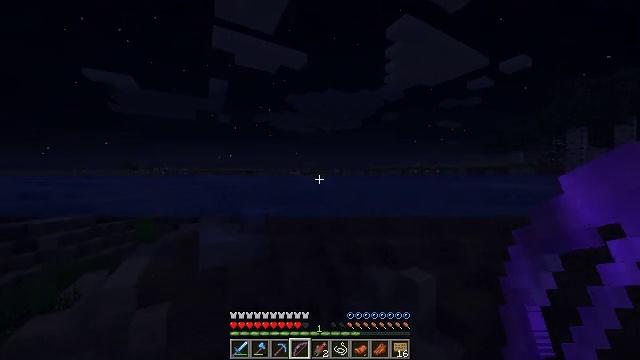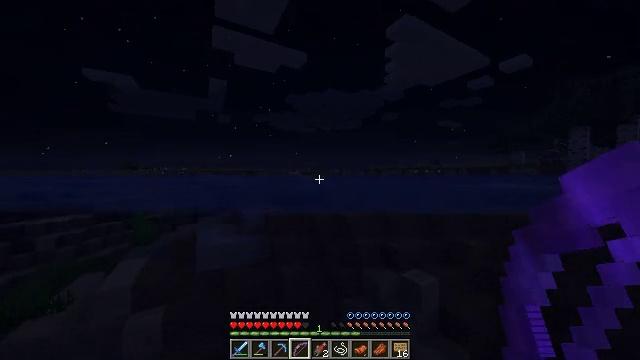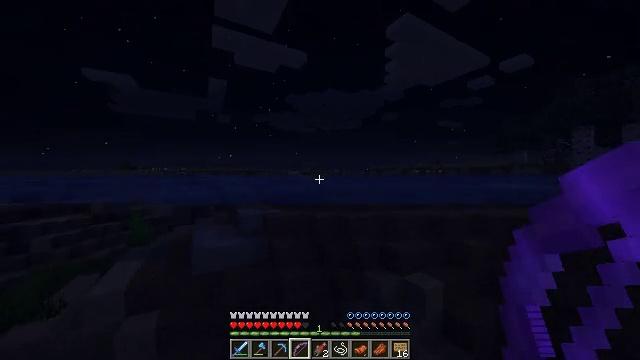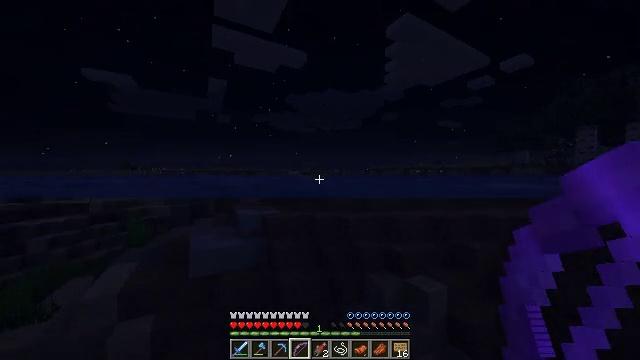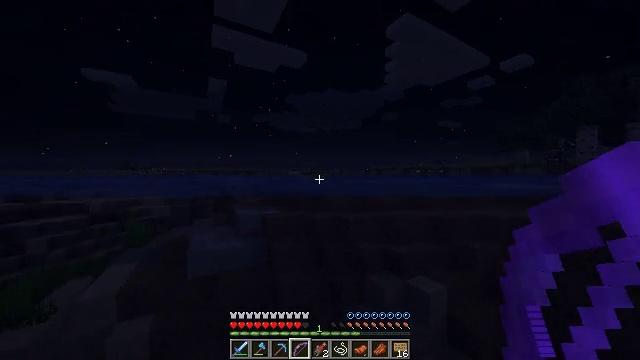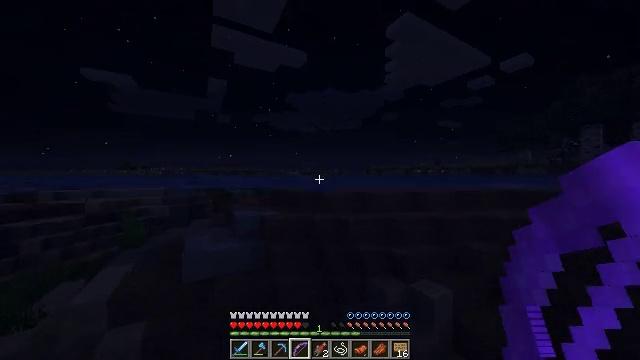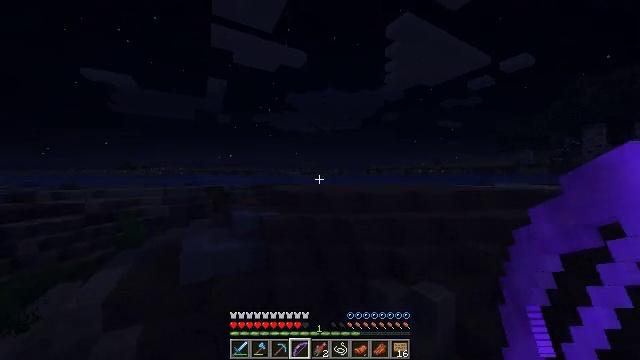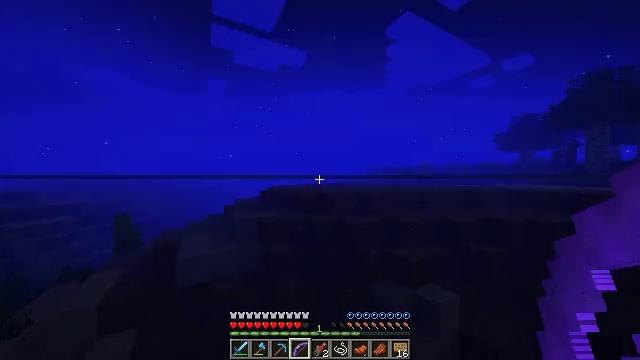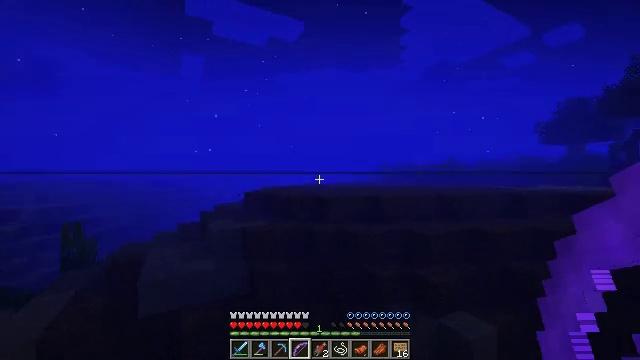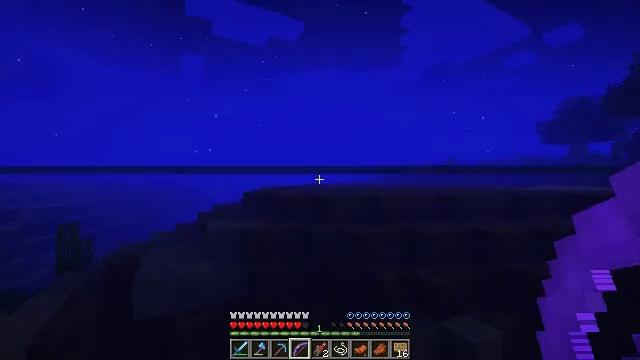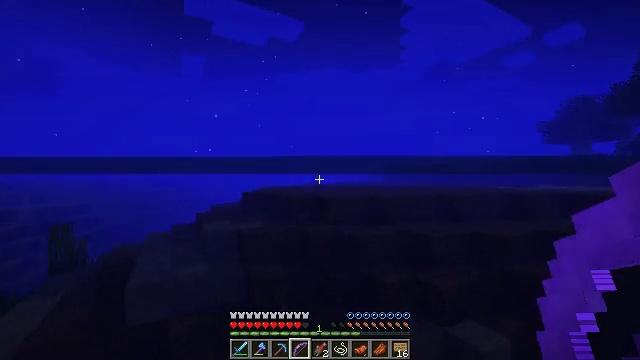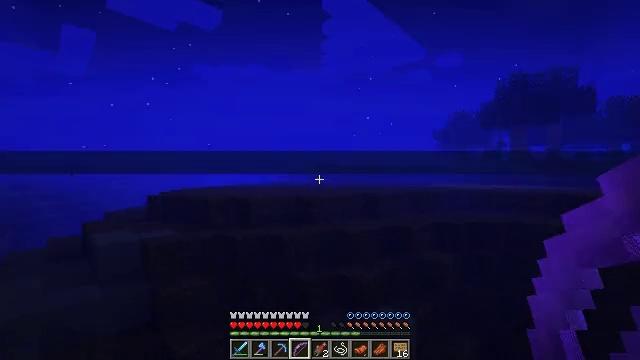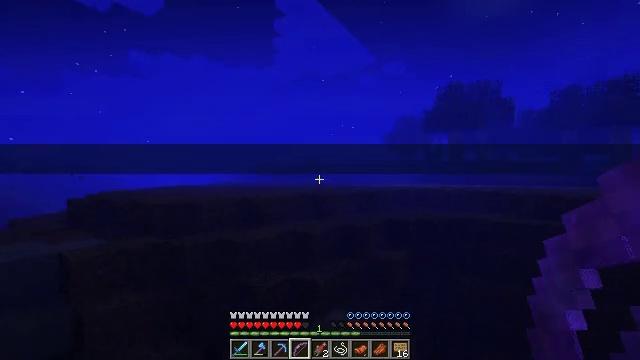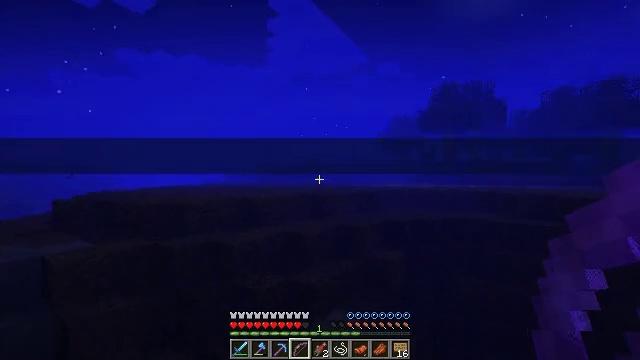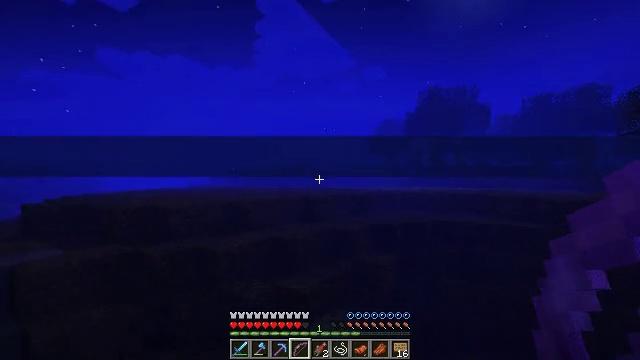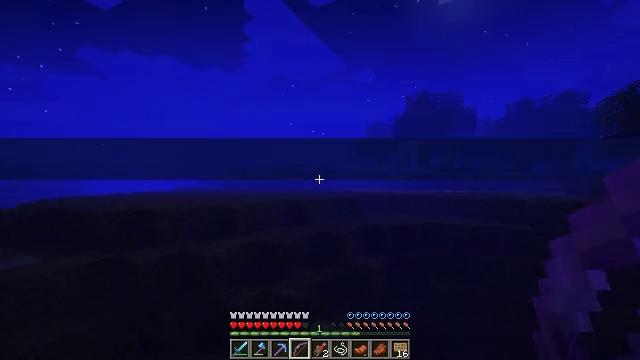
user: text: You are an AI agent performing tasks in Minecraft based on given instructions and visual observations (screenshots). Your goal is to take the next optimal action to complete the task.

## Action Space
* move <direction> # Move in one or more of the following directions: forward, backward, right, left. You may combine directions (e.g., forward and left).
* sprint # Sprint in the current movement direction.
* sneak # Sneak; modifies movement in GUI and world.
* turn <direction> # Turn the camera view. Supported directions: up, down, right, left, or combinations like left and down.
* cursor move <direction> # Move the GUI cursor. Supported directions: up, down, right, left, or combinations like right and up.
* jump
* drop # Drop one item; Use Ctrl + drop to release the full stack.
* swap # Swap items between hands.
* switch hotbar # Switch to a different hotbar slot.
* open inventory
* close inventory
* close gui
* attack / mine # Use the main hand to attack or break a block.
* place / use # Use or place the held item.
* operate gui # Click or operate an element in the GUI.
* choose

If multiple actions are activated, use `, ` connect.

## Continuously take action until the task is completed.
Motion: motion action
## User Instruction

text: Remove a salmon from the inventory.
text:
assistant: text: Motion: move forward, sprint
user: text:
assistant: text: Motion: move forward, sprint
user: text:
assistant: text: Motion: move forward, sprint
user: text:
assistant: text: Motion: move forward, sprint
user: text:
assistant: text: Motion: move forward, sprint
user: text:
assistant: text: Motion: move forward, sprint
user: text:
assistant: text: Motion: move forward, sprint
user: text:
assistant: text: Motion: move forward, sprint
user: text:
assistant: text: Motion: move forward, sprint
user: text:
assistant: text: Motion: move forward, sprint
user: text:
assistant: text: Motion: move forward, sprint, turn right
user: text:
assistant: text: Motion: move forward, sprint, turn right
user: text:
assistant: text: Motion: move forward, sprint, turn right
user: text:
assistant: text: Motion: move forward, sprint, turn right
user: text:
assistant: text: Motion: move forward, sprint, turn right
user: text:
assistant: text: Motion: move forward, sprint, turn right
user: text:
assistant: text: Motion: move forward, sprint, turn right
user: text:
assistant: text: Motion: move forward, sprint
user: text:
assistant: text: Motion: move forward, sprint
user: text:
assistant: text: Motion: move forward, sprint
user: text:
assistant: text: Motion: move forward, sprint
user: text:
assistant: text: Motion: move forward, sprint
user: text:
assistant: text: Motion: move forward, sprint
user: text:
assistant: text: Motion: move forward, sprint, turn right
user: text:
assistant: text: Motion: move forward, sprint, turn right
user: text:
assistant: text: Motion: move forward, sprint, turn right
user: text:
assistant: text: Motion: move forward, sprint
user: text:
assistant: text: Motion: move forward, sprint
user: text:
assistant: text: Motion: move forward, sprint
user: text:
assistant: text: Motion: move forward, sprint